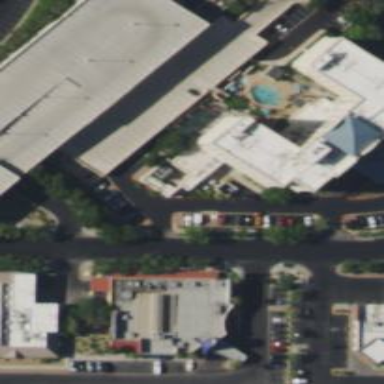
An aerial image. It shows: Hotel building.